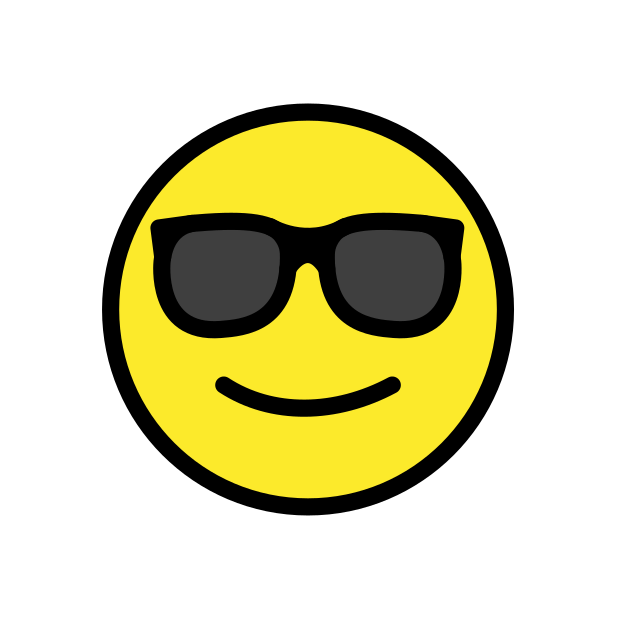
Emoji: 😎
Name: smiling face with sunglasses
Unicode: 0x1f60e